Question: What is the value of this measurement?
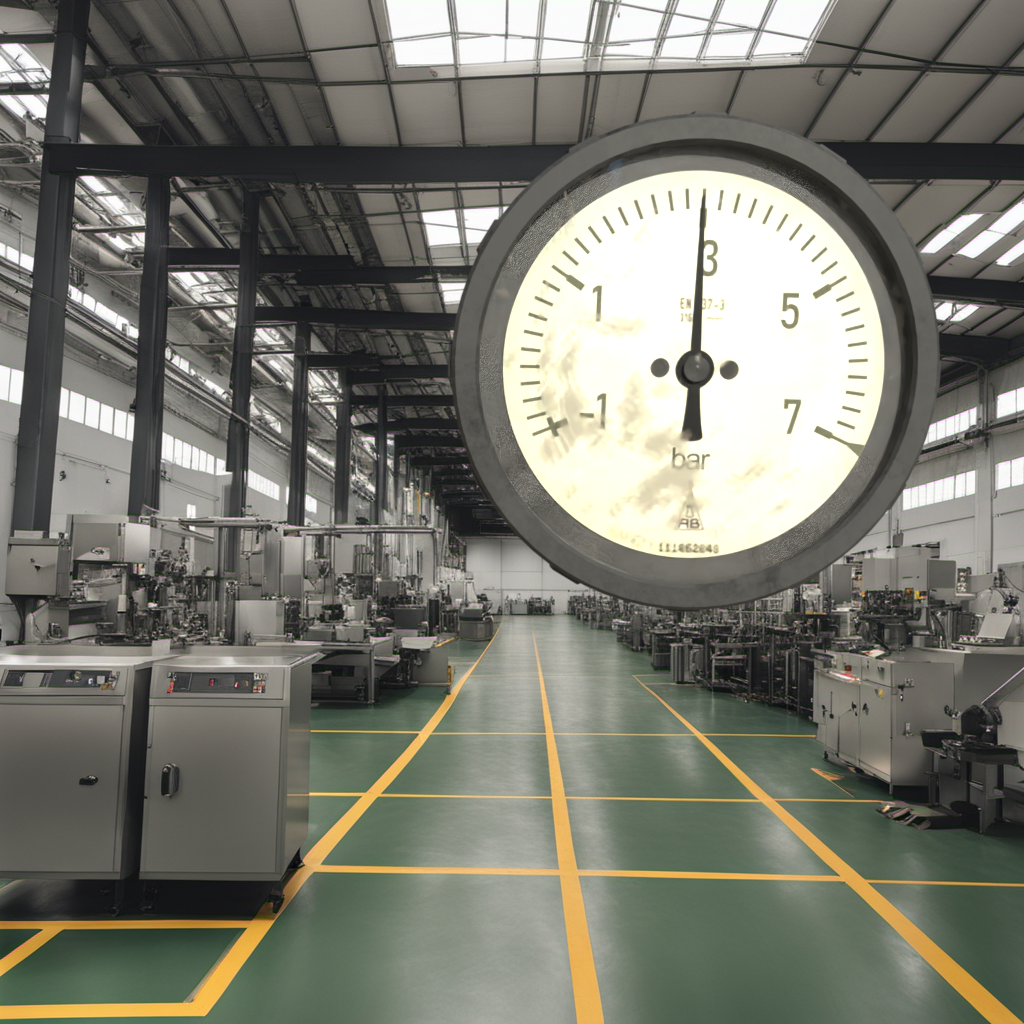
Answer: The result is 3
Question: What is the value range of this measurement?
Answer: The range is from -1 to 7
Question: What is the minimum and maximum reading range of this measurement?
Answer: The minimum value is -1 and the maximum value is 7